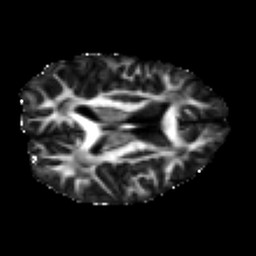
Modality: FA
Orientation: axial
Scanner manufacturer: ge
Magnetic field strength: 3 T
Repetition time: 7.98 s
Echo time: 0.0701 s